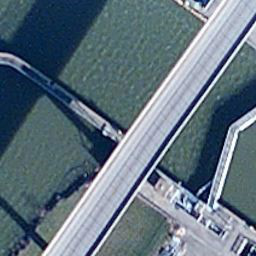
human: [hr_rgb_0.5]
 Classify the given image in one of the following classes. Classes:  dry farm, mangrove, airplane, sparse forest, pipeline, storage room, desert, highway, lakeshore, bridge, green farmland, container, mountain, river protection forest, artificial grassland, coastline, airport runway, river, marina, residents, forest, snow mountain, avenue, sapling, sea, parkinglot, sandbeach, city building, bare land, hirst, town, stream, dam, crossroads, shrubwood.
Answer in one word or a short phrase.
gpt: bridge